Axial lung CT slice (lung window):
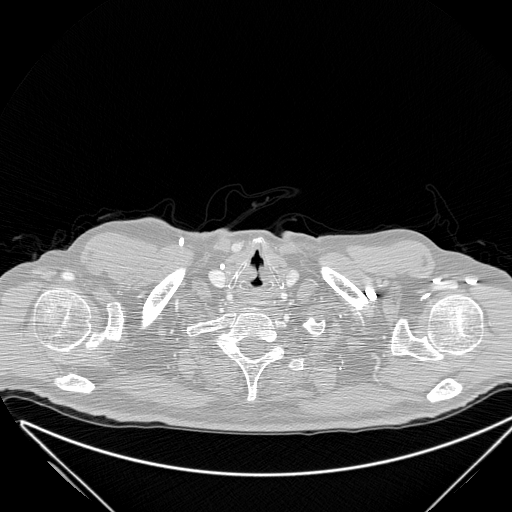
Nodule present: no